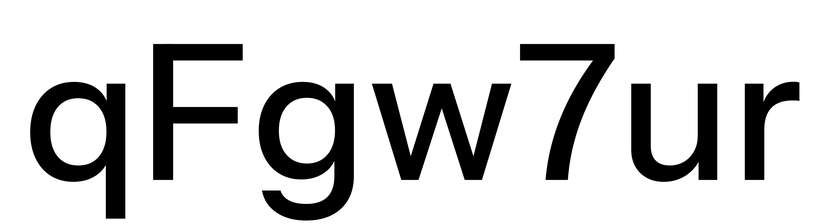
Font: InstrumentSans_Medium